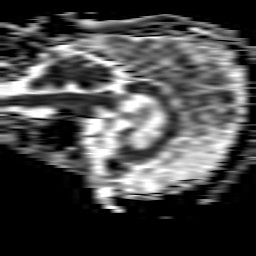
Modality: ADC
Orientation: sagittal
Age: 68
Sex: male
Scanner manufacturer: philips
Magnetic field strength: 1.5 T
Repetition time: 5.009 s
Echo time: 0.07764 s